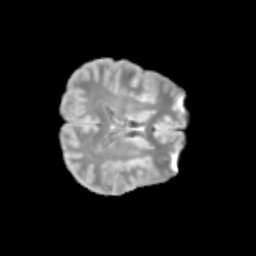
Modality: T2w
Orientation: axial
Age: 11
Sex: male
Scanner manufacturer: siemens
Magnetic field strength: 3 T
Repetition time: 3.8 s
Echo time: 0.07 s